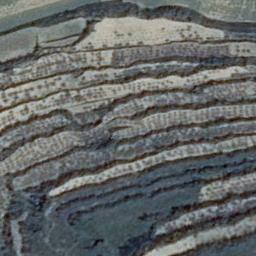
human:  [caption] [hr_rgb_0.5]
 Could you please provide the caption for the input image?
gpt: The green plants are on the terrace .

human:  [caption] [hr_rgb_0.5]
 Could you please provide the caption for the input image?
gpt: A large layer of brown and green mixed terraces .

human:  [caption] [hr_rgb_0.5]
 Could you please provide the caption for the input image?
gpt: There are bare and green terrace .

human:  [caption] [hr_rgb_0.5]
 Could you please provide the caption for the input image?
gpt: There is a path between the terraces leading to a building .

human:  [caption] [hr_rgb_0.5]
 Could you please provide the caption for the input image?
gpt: There are many terraces arranged neatly .